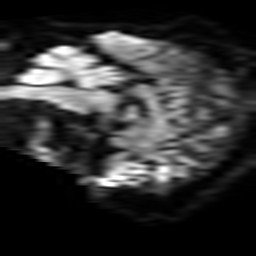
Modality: TRACE
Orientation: sagittal
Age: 60
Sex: male
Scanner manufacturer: philips
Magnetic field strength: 3 T
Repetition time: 3.334 s
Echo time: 0.076 s